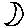
Label: moon